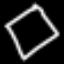
Label: diamond